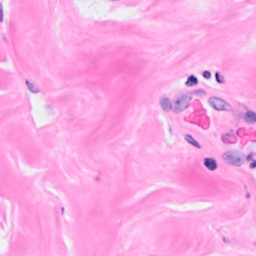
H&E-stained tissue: Breast